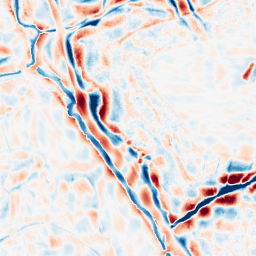
Category: wavelet
Decomposition family: wavelet_biorthogonal
Decomposition parameters: wavelet: bior5.5
level: 4
Upsampling method: sinc_blackman
Upsampling parameters: scale: 2
kernel_size: 8
Upsampling scale: 2